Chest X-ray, PA view. Patient: 53 years old, sex M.
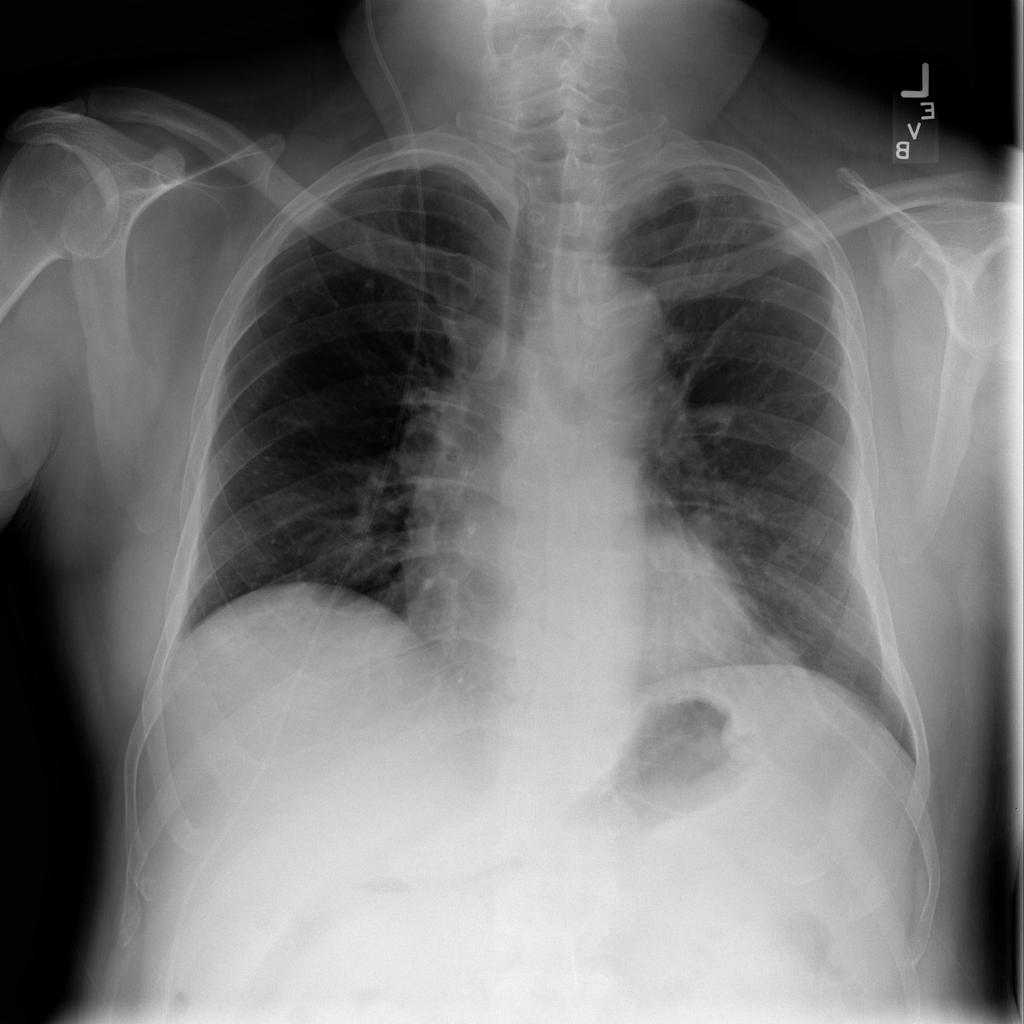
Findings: No Finding